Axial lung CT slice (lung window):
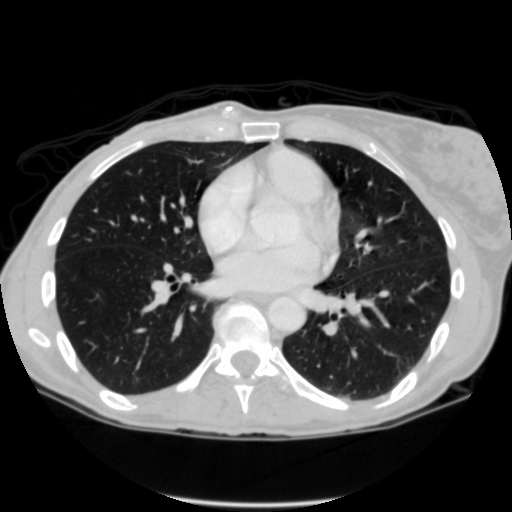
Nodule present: no